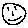
Label: smiley face